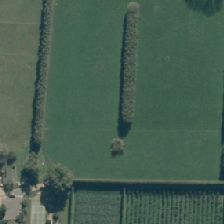
Land cover: shortrotation_cropland